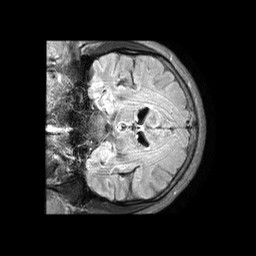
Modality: FLAIR
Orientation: coronal
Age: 51
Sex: male
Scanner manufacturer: philips
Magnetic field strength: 3 T
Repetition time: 11 s
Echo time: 0.12 s